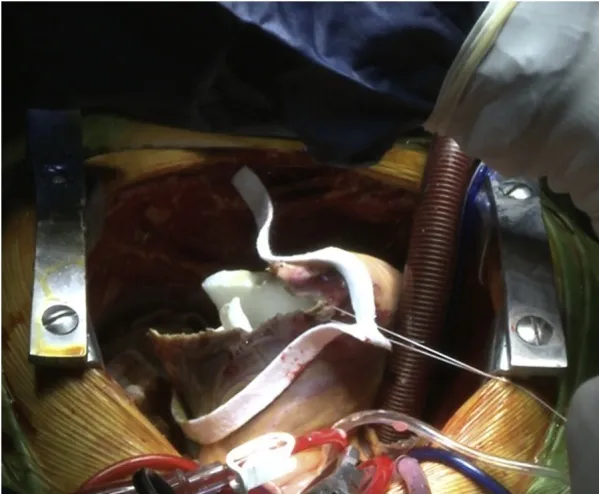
Putting the gelform inside the ectocyst.
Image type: medical_photograph (other_medical_photograph)